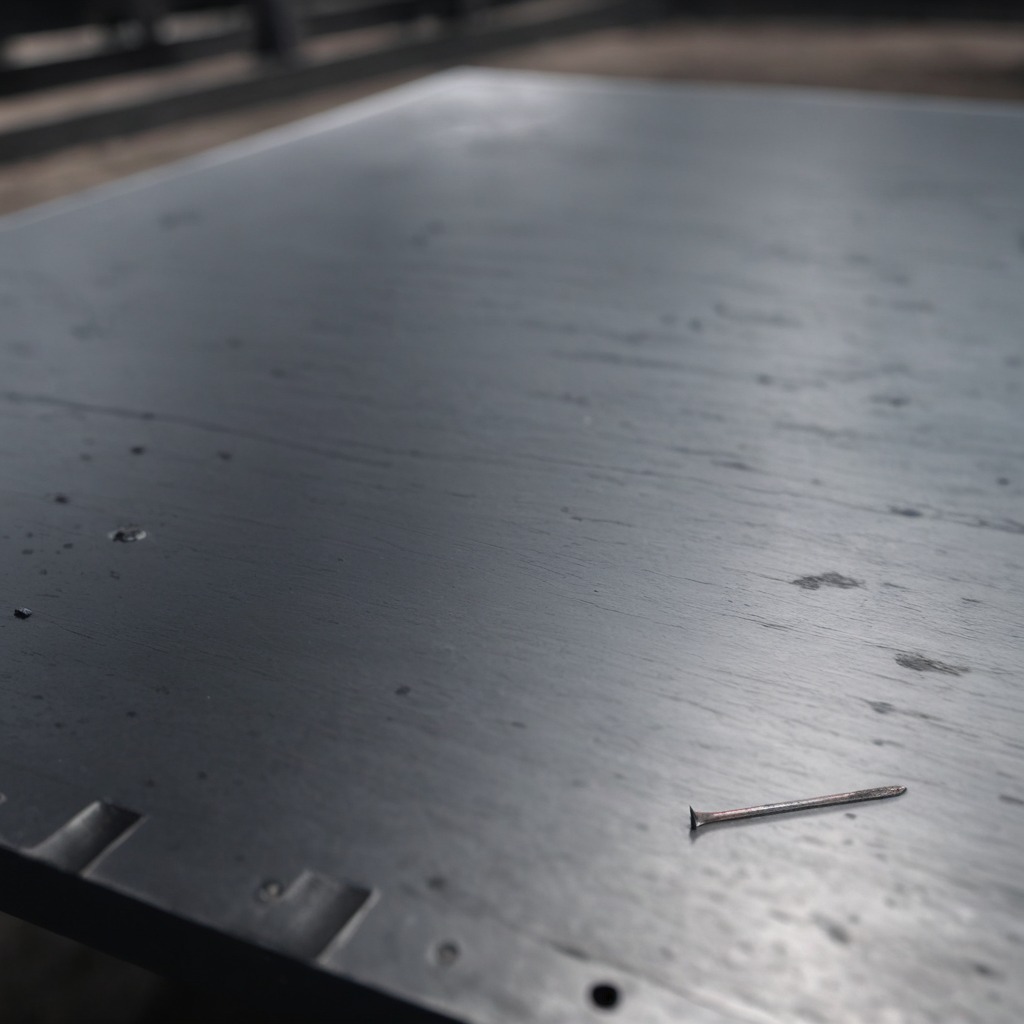
An iron nail is lying on a cold steel table in a mining workshop.